Question: I have seen a few questions on here (one was even by me) with respect to using R to plot an image.
The difference here is that I need to set the reference cooridnates for my image to match the data I am looking to plot on top of the image.
More specifically, I need R to understand that the coordinates for the background image are 'x = (-100,100)' and 'y = (40,-40)'.
I have been able to to read in the image file and plot it using the 'ReadImages' package, but when I overlay my data using 'points()', the data obviously do not line up appropriately.
Any help is much appreciated.
EDIT: here are some example data and I attached the image:
'''
structure(list(teamid = c("6", "6", "6", "6", "6", "6", "2",
"6", "6", "6", "2", "6", "10", "10", "10", "10", "20", "20",
"10", "10", "10", "20", "20", "20", "10", "10"), xcoord = c("79",
"81", "33", "34", "75", "52", "-67", "80", "44", "79", "-53",
"54", "-55", "-81", "-66", "-66", "45", "81", "-78", "-70", "-59",
"50", "53", "63", "-79", "-78"), ycoord = c("0", "0", "-18",
"-20", "6", "-11", "-7", "7", "-28", "-10", "35", "22", "25",
"-5", "25", "23", "-11", "13", "22", "16", "13", "23", "7", "16",
"8", "8")), .Names = c("teamid", "xcoord", "ycoord"), class = "data.frame", row.names = c(74328L,
74331L, 74332L, 74334L, 74336L, 74338L, 74340L, 74341L, 74346L,
74347L, 74348L, 74349L, 100136L, 100137L, 100138L, 100139L, 100147L,
100148L, 100151L, 100154L, 100156L, 100158L, 100159L, 100161L,
100163L, 100167L))
'''
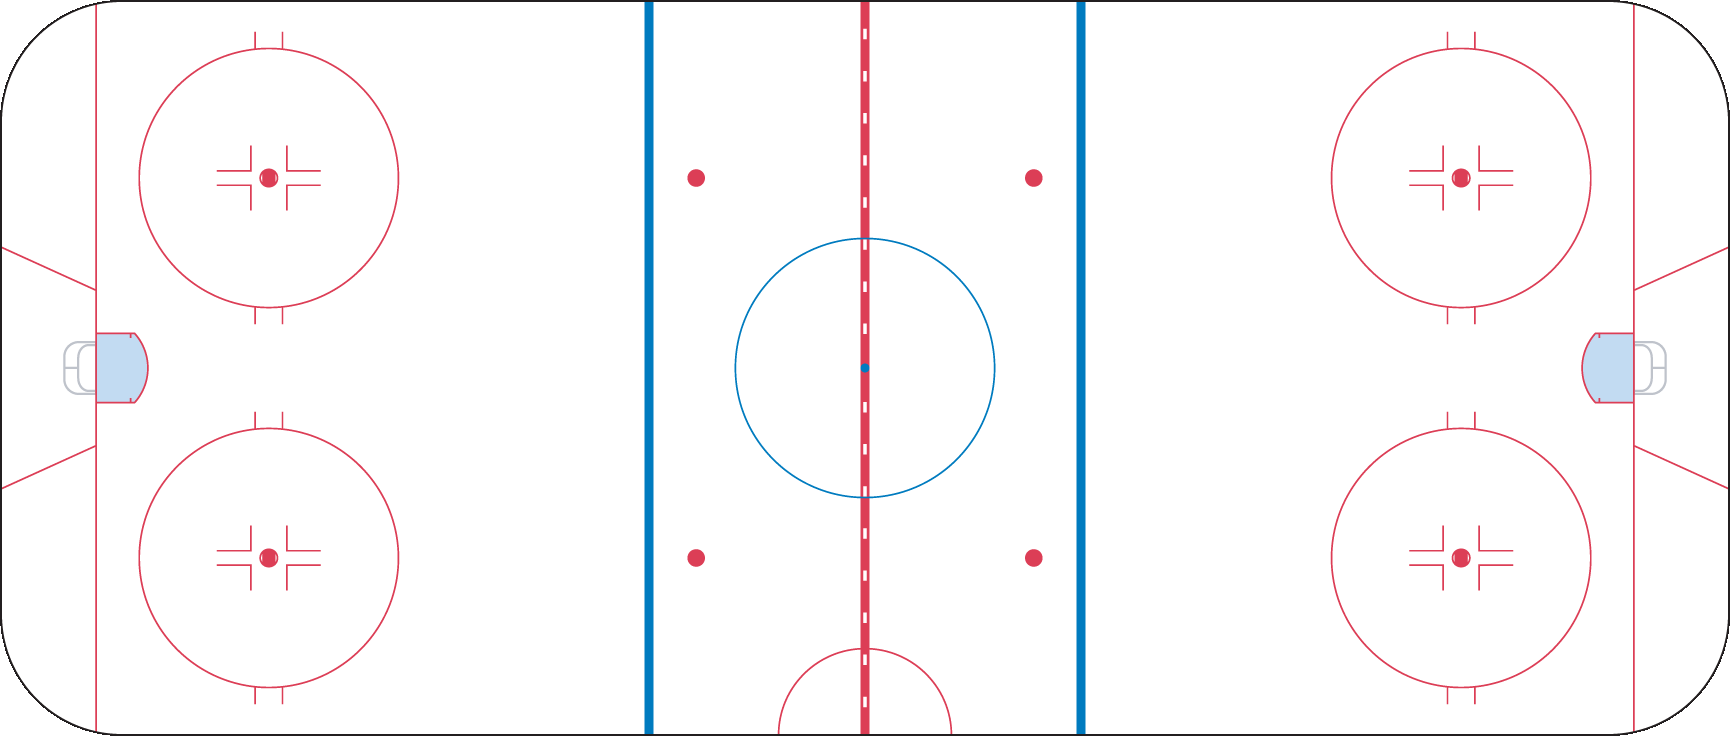
Answer: You can create an empty plot with the correct dimensions, then use the 'rasterImage' function to plot the image, then adding the points should work fine.
Another approach is to use the 'updateusr' function from the 'TeachingDemos' package after plotting the image to make sure that the coordinates match what you want them to before adding lines or points.
I saved your graphic above as ice.png and ran the following code:
'''
library(EBImage)
ice <- readImage('My Pictures/ice.png')
pos <- structure(list(teamid = c("6", "6", "6", "6", "6", "6", "2",
"6", "6", "6", "2", "6", "10", "10", "10", "10", "20", "20",
"10", "10", "10", "20", "20", "20", "10", "10"), xcoord = c("79",
"81", "33", "34", "75", "52", "-67", "80", "44", "79", "-53",
"54", "-55", "-81", "-66", "-66", "45", "81", "-78", "-70", "-59",
"50", "53", "63", "-79", "-78"), ycoord = c("0", "0", "-18",
"-20", "6", "-11", "-7", "7", "-28", "-10", "35", "22", "25",
"-5", "25", "23", "-11", "13", "22", "16", "13", "23", "7", "16",
"8", "8")), .Names = c("teamid", "xcoord", "ycoord"),
class = "data.frame", row.names = c(74328L,
74331L, 74332L, 74334L, 74336L, 74338L, 74340L, 74341L, 74346L,
74347L, 74348L, 74349L, 100136L, 100137L, 100138L, 100139L, 100147L,
100148L, 100151L, 100154L, 100156L, 100158L, 100159L, 100161L,
100163L, 100167L))
pos$xcoord <- as.numeric(pos$xcoord)
pos$ycoord <- as.numeric(pos$ycoord)
ice2 <- as.raster(ice)
pin <- par('pin')
plot( c(-100,100), c(-40,40), type='n', xlab='', ylab='',
asp=pin[1]/pin[2], axes=FALSE, xaxs='i', yaxs='i')
rasterImage(ice2, -100, -40, 100, 40, interpolate=FALSE)
with(pos, text(xcoord, ycoord, teamid, col='green', cex=1.2) )
'''
Does this do what you want?